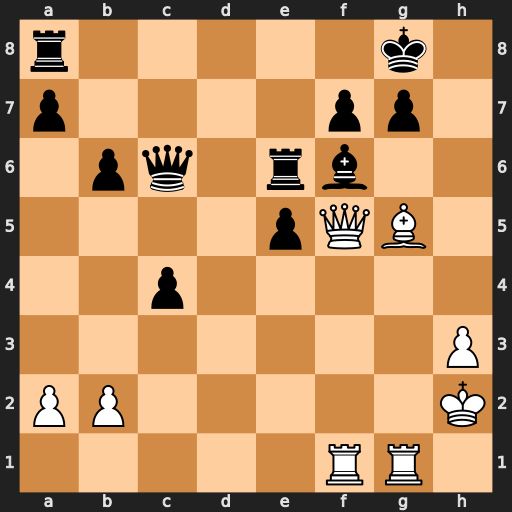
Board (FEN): r5k1/p4pp1/1pq1rb2/4pQB1/2p5/7P/PP5K/5RR1
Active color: w
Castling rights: -
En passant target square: -
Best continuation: Bxf6 Rxf6 Qxf6 Qxf6 Rxf6